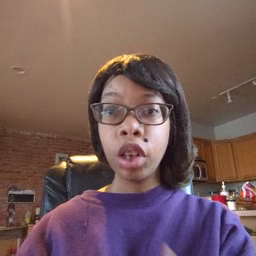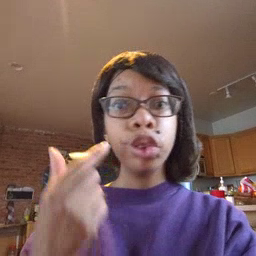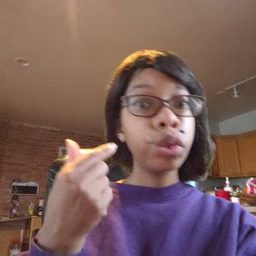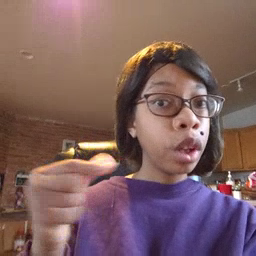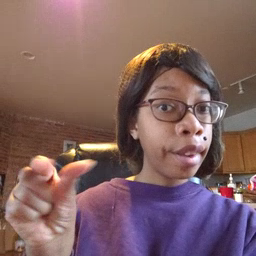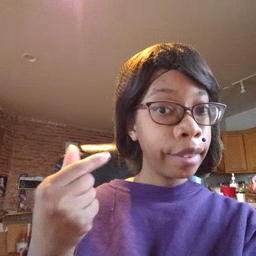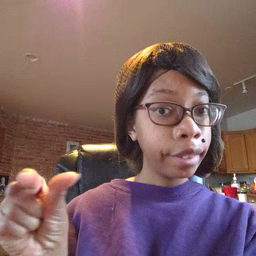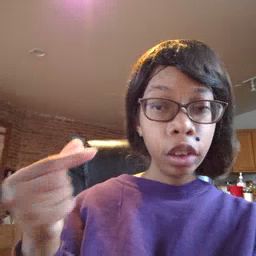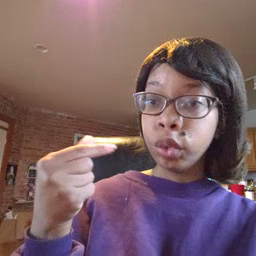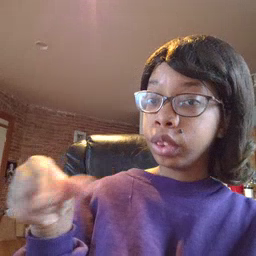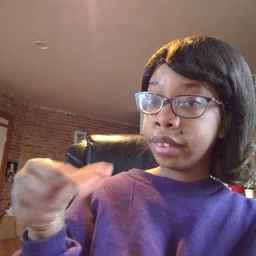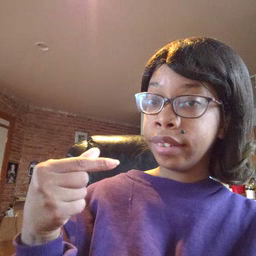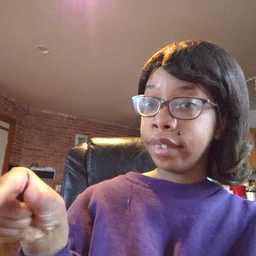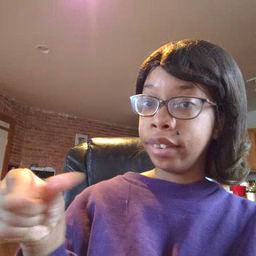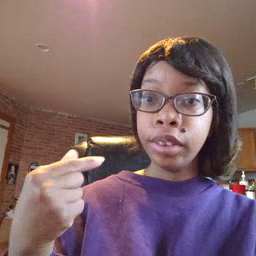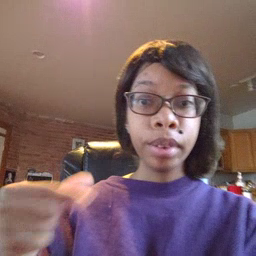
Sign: green